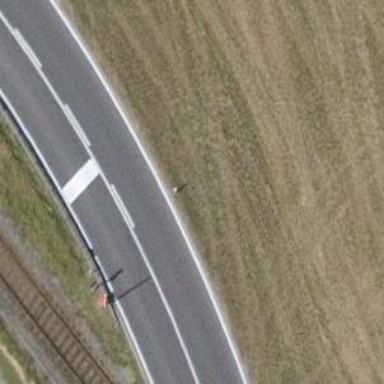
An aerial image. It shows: Primary highway.